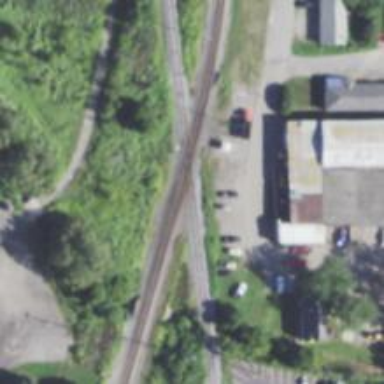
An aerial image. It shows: Abandoned railway.